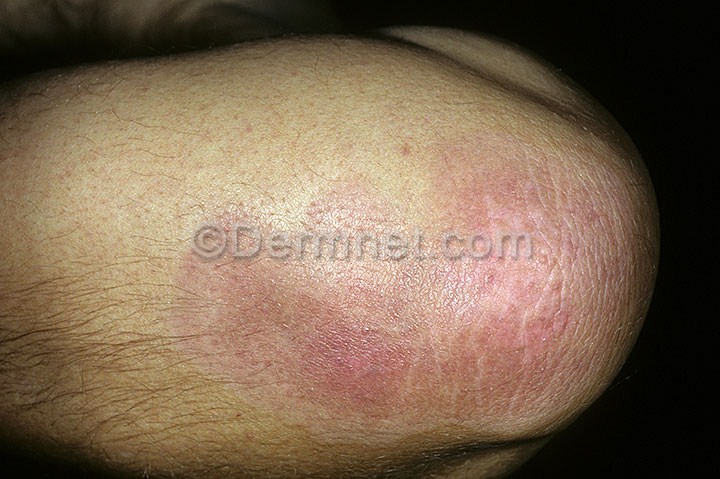
Disease: Psoriasis pictures Lichen Planus and related diseases